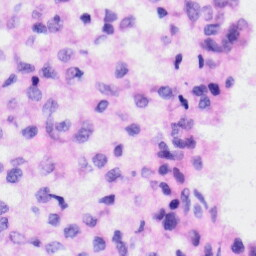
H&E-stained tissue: Liver